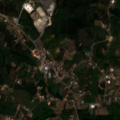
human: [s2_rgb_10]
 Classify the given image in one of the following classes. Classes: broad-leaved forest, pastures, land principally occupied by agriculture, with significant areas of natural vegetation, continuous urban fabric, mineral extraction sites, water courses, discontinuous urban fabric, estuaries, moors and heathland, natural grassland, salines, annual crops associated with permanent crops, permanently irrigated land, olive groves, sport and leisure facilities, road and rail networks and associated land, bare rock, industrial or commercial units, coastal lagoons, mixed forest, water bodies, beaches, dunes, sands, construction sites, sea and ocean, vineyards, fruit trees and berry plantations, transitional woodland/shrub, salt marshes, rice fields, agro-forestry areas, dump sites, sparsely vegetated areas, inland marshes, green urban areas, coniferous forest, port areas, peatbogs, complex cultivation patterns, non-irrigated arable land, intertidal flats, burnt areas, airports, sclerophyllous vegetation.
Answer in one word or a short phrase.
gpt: permanently irrigated land, complex cultivation patterns, land principally occupied by agriculture, with significant areas of natural vegetation, mixed forest